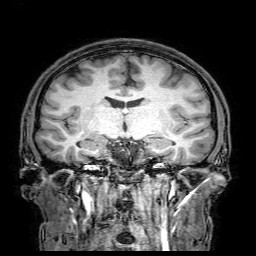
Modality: T1w
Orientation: sagittal
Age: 20
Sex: male